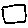
Label: square